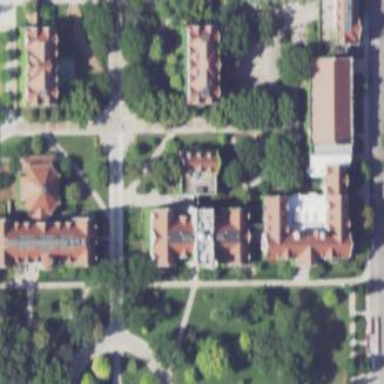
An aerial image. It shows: University building.